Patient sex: M
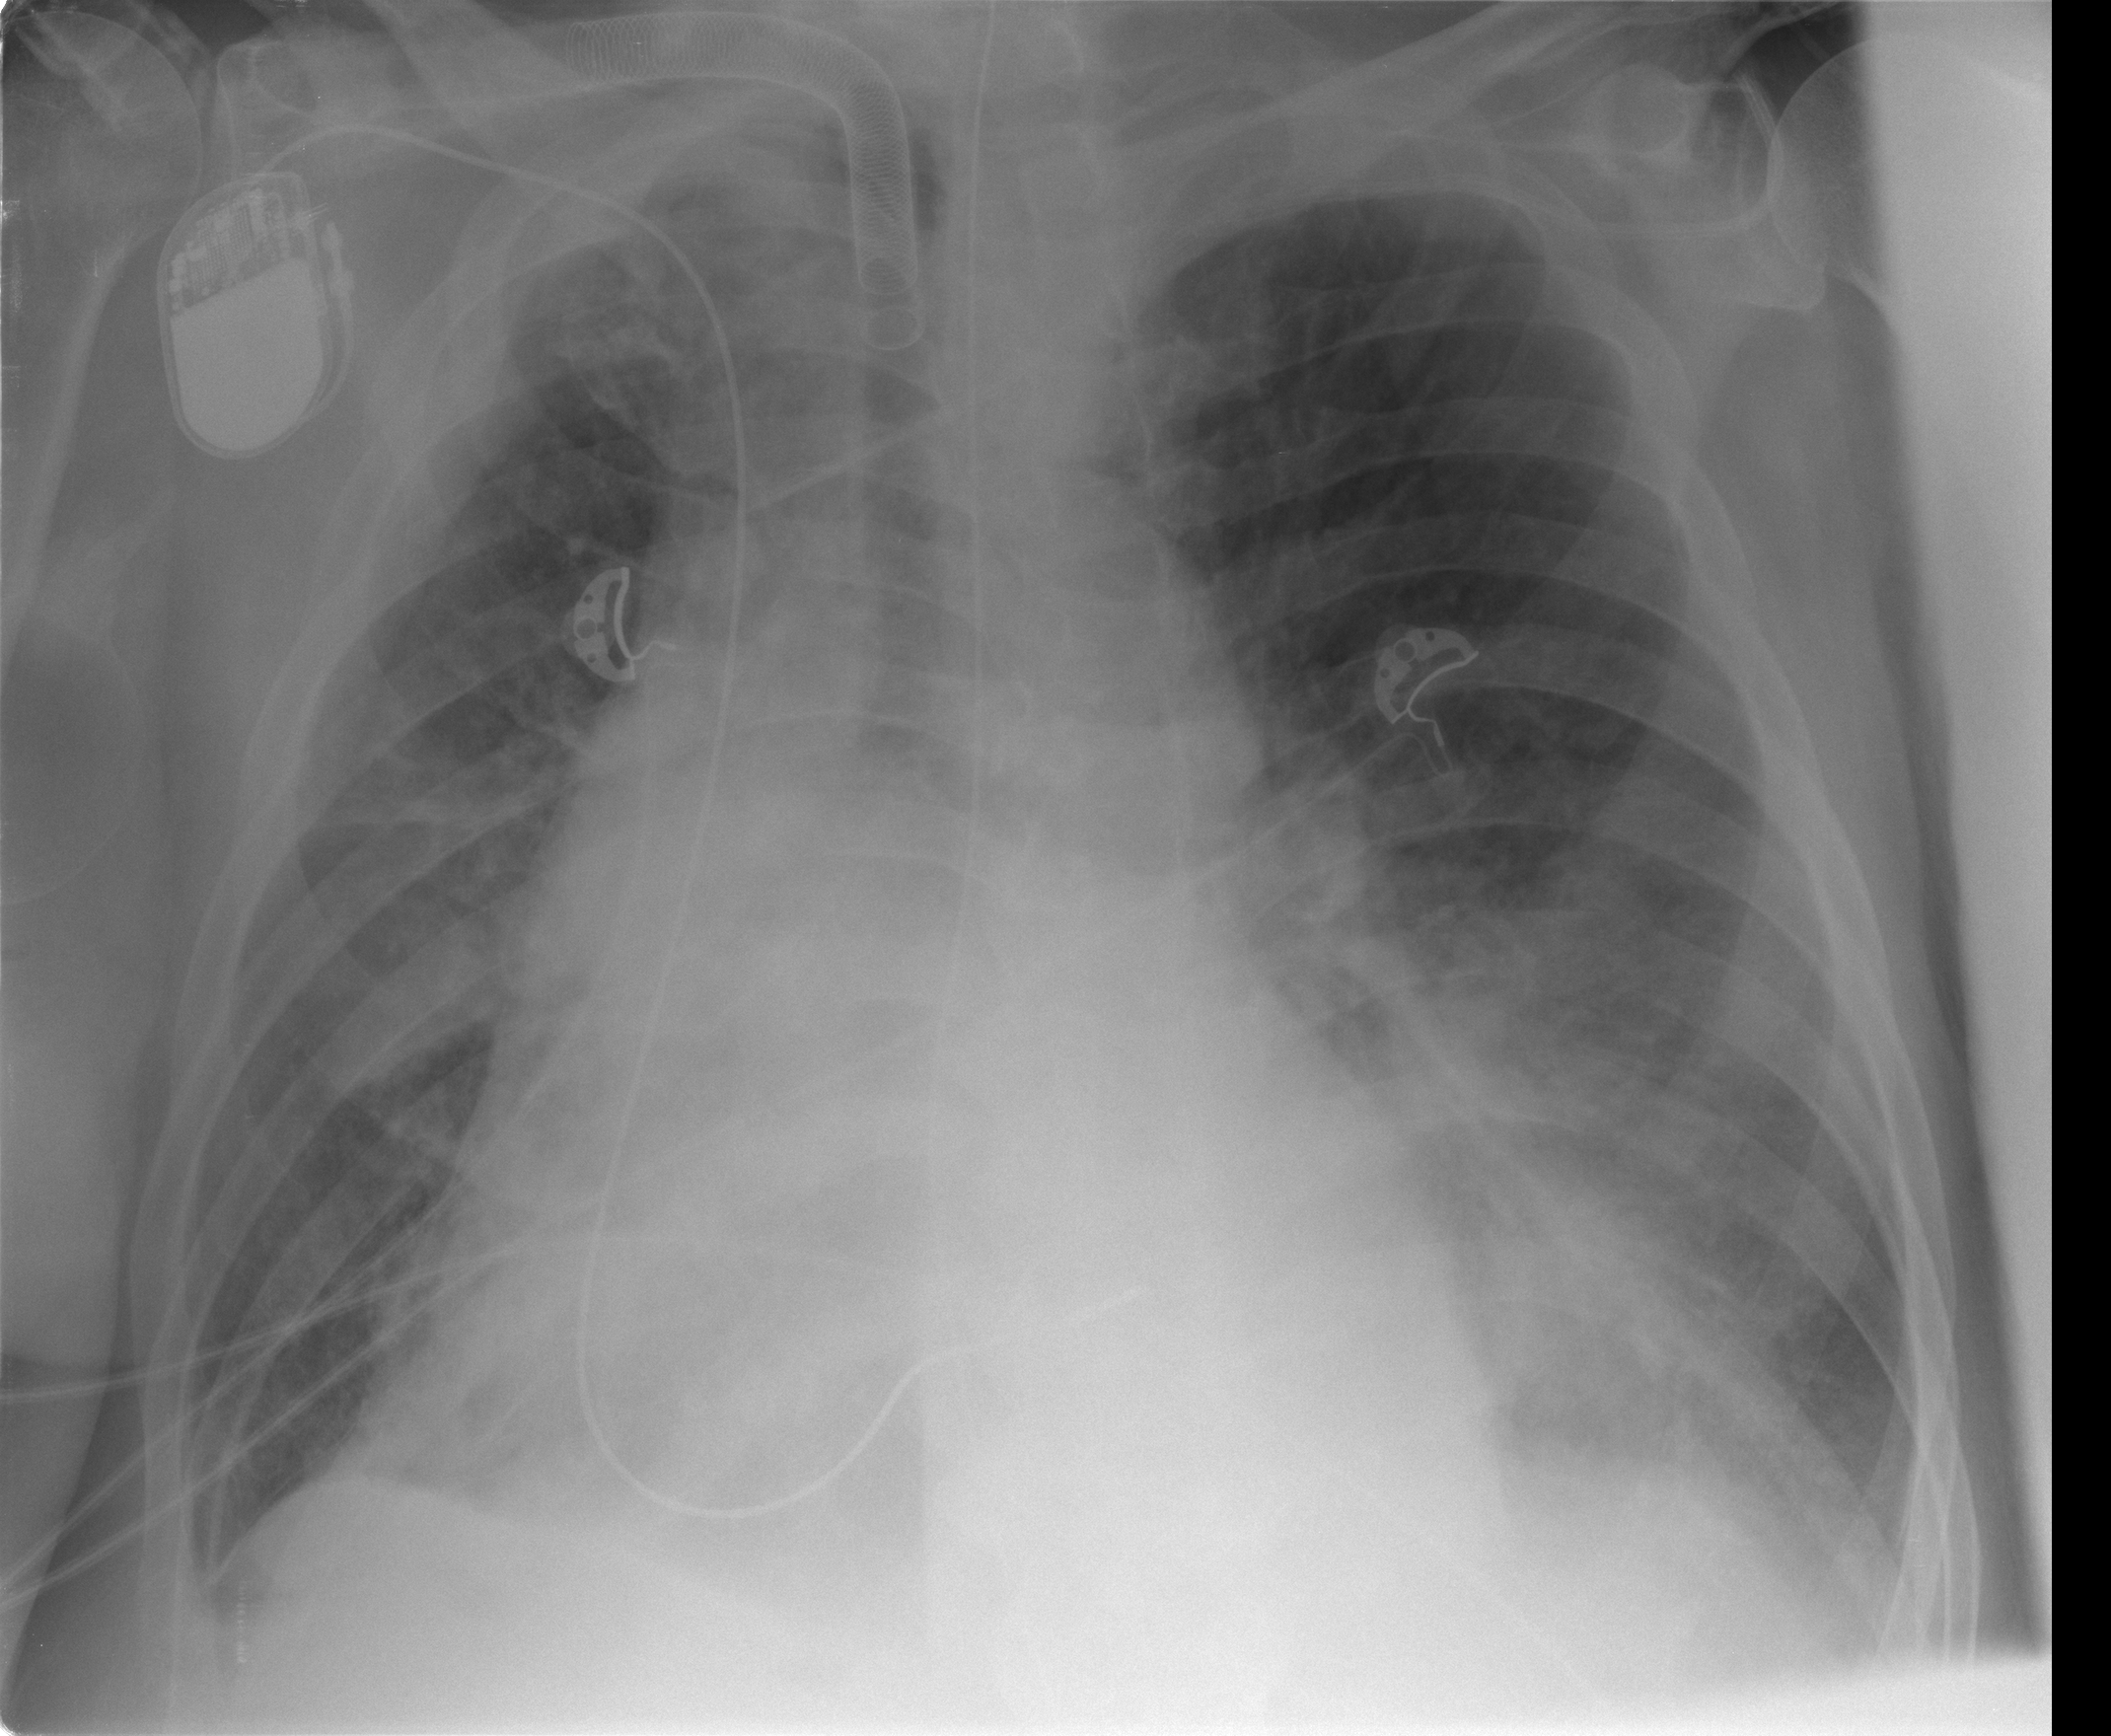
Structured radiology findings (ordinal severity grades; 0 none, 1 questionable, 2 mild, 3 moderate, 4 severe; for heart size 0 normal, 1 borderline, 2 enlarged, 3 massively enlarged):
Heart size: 2
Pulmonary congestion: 1
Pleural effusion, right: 2
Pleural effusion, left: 0
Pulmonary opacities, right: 2
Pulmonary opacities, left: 3
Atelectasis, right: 2
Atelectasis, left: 2